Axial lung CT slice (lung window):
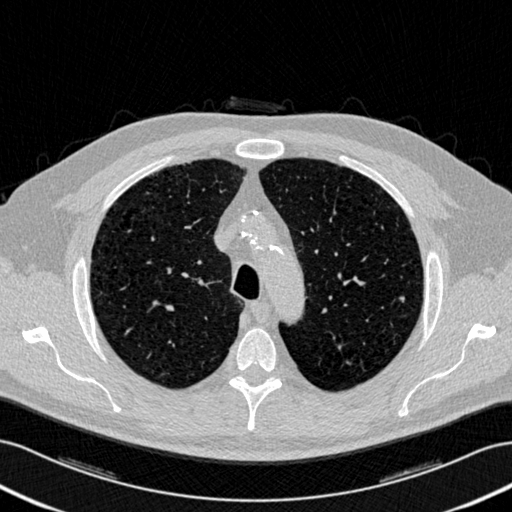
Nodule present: yes
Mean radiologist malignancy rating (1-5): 2.5